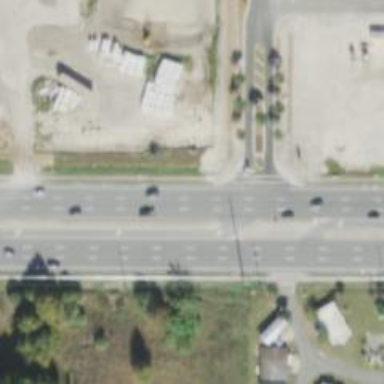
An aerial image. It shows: Trunk link highway.